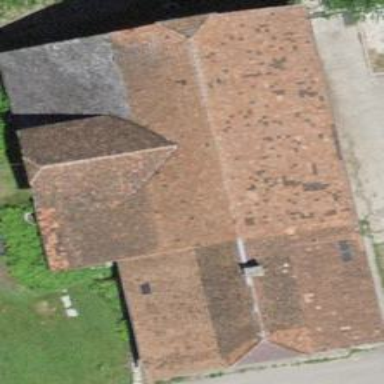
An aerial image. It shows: Farm building.